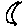
Label: moon